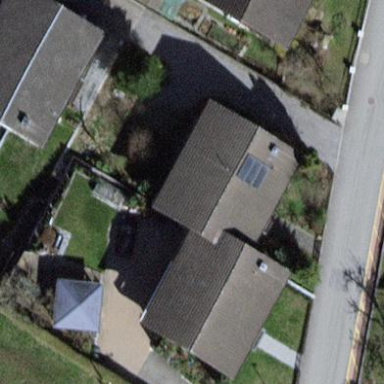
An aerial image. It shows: Simple and straightforward house.